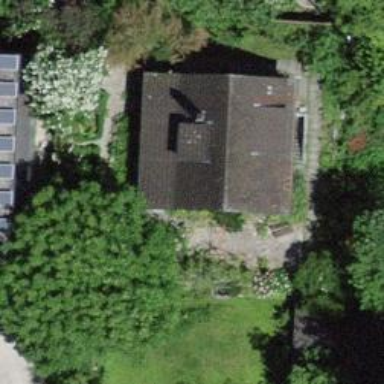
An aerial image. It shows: Building with gabled roof.